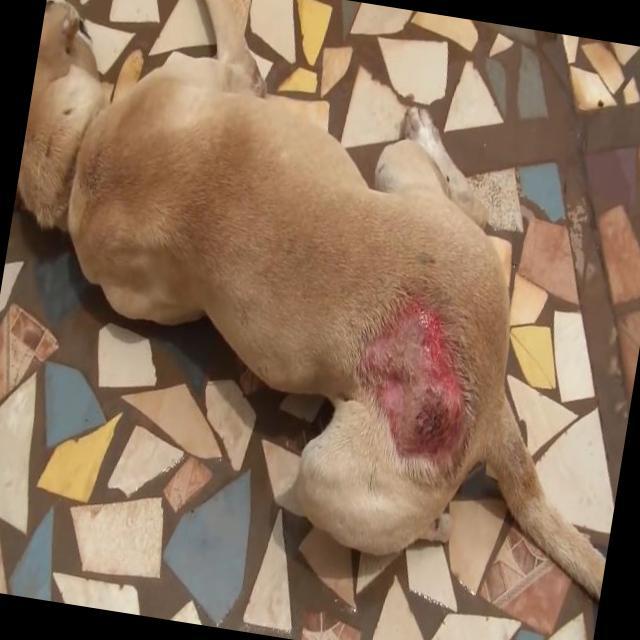
Canine dermatitis — inflammation of the skin presenting with erythema, pruritus, papules, and excoriation. May be allergic, contact, or atopic in origin.